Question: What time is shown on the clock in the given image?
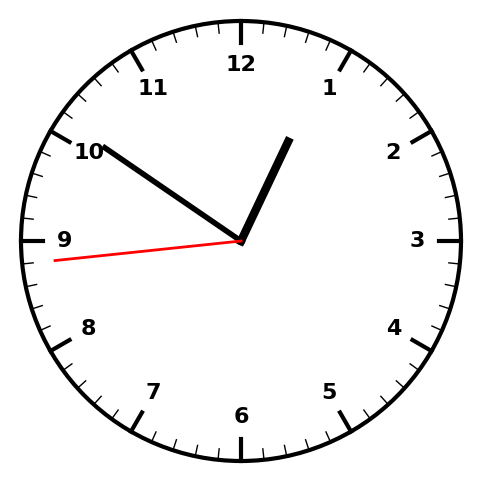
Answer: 12:50:44